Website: crate-barrel
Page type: payment
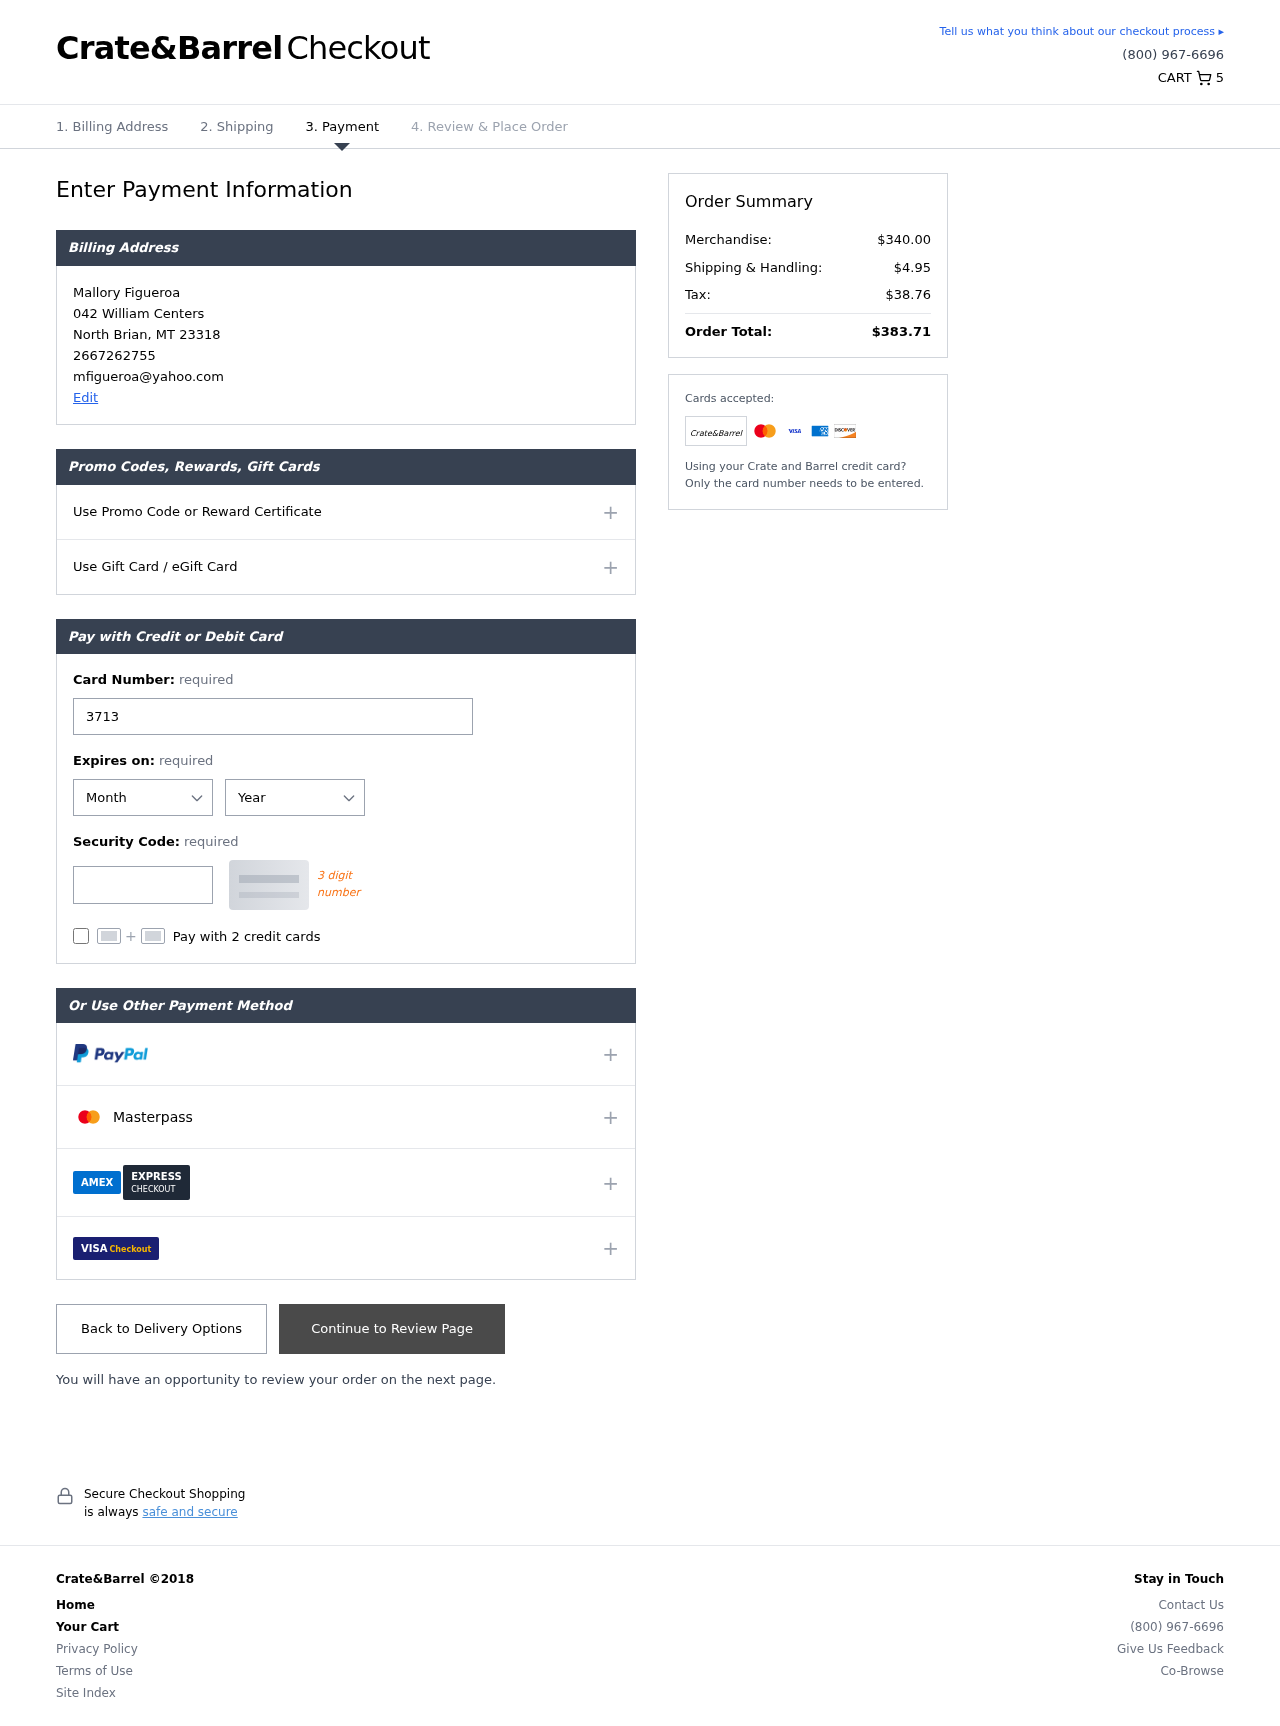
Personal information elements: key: PII_CARD_CVV
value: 0746
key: PII_CARD_EXPIRY_MONTH
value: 09
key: PII_CARD_EXPIRY_YEAR
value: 29
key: PII_CARD_NUMBER
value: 3713 0499 6298 763
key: PII_CITY
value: North Brian
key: PII_EMAIL
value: mfigueroa@yahoo.com
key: PII_FULLNAME
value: Mallory Figueroa
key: PII_PHONE
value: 2667262755
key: PII_POSTCODE
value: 23318
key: PII_STATE_ABBR
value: MT
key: PII_STREET
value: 042 William Centers
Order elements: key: ORDER_NUM_ITEMS
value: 5
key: ORDER_SUBTOTAL
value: $340.00
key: ORDER_SHIPPING_COST
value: $4.95
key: ORDER_TAX
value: $38.76
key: ORDER_TOTAL
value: $383.71